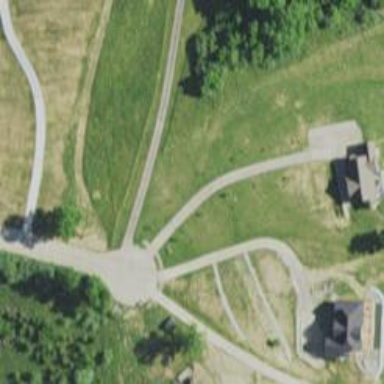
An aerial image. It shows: Driveway leading to service road.